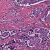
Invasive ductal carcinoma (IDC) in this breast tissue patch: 0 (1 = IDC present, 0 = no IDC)